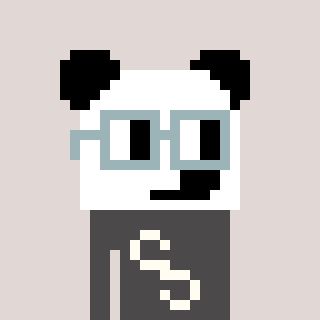
a pixel art character with square dark gray glasses, a panda-shaped head and a grayscale-colored body on a warm background